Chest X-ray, AP view. Patient: 61 years old, sex M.
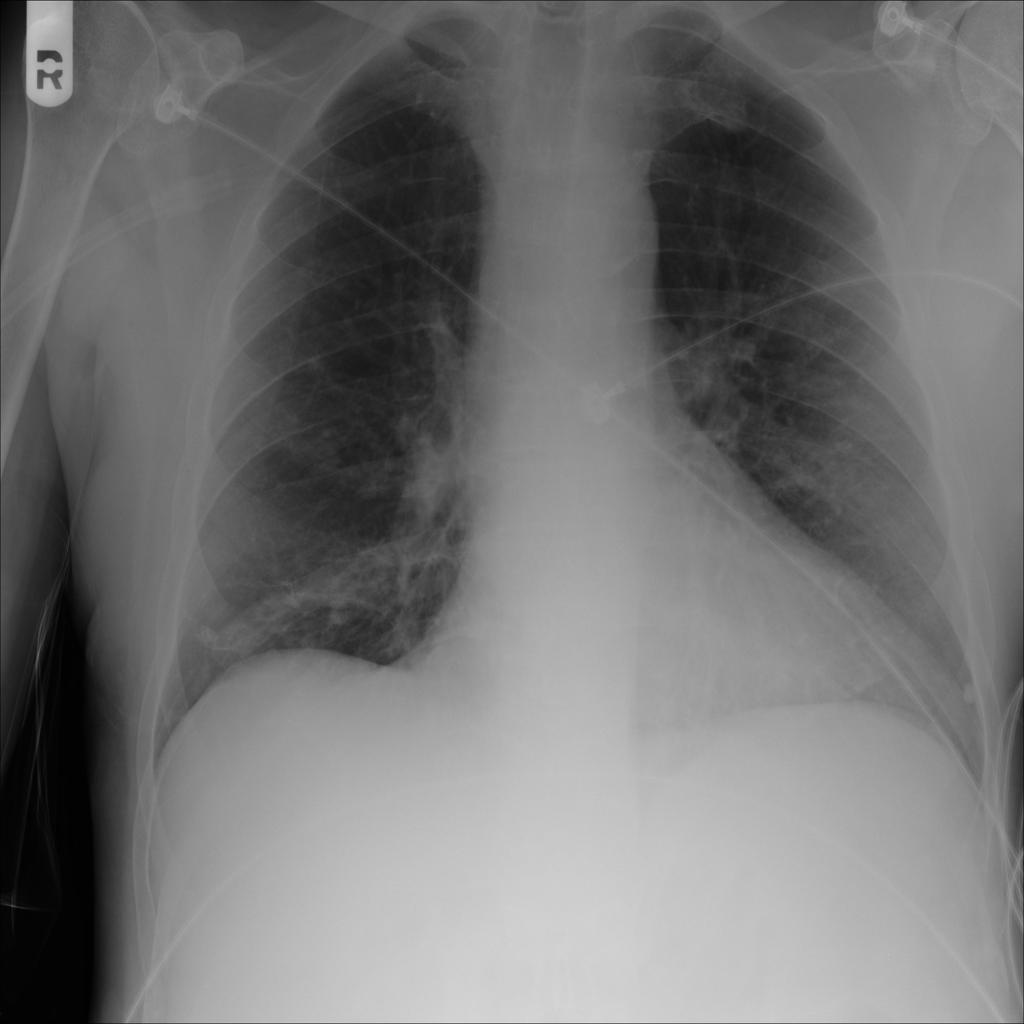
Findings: No Finding